Question: Does anyone know of an easy way to get the extents of the view in a MapFragment or SupportMapFragment?
That is, I need to get GPS coordinates for the top-left and bottom-right corners of the viewable area for a Google Play Services MapFragment as displayed below:
I need to be able to get these coordinates when the user resizes or relocates the view.
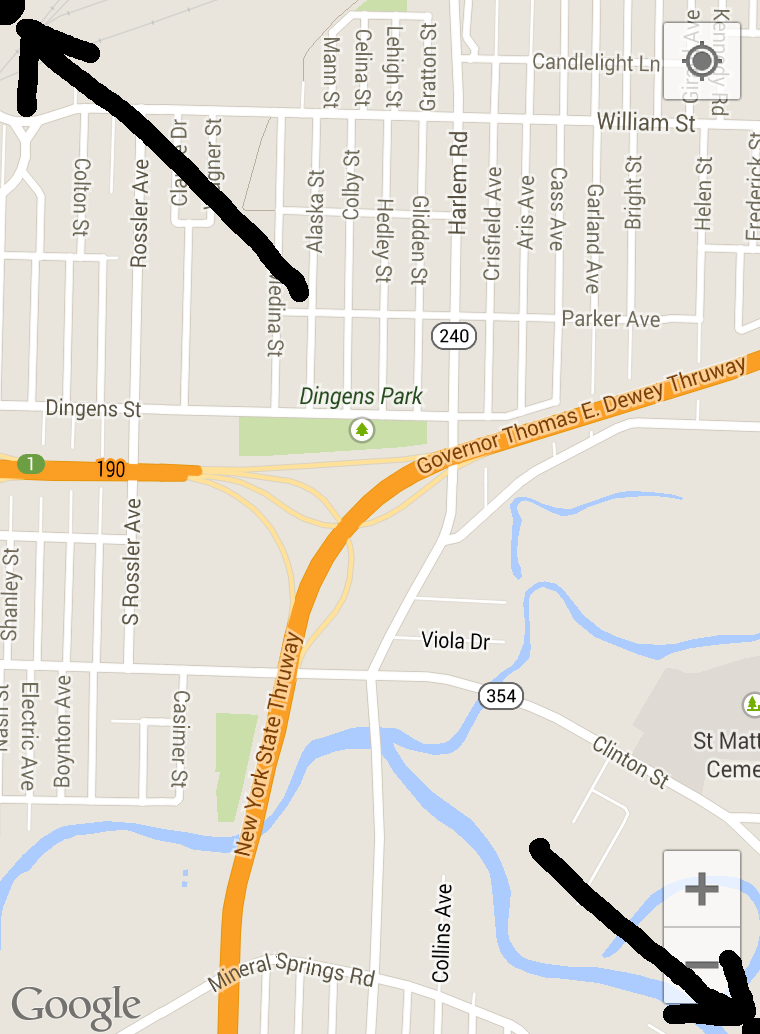
Answer: Use
'''
map.getProjection().getVisibleRegion().farLeft
'''
Read more about <URL>.